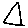
Label: triangle